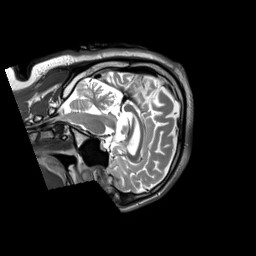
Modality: T2w
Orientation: sagittal
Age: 43
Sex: male
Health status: ill
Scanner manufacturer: siemens
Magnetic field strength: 3 T
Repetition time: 2.8 s
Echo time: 0.326 s